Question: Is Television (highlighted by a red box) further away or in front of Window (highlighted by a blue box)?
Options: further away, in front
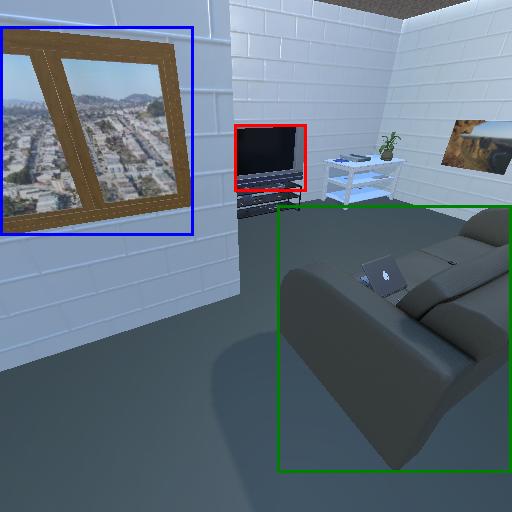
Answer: further away